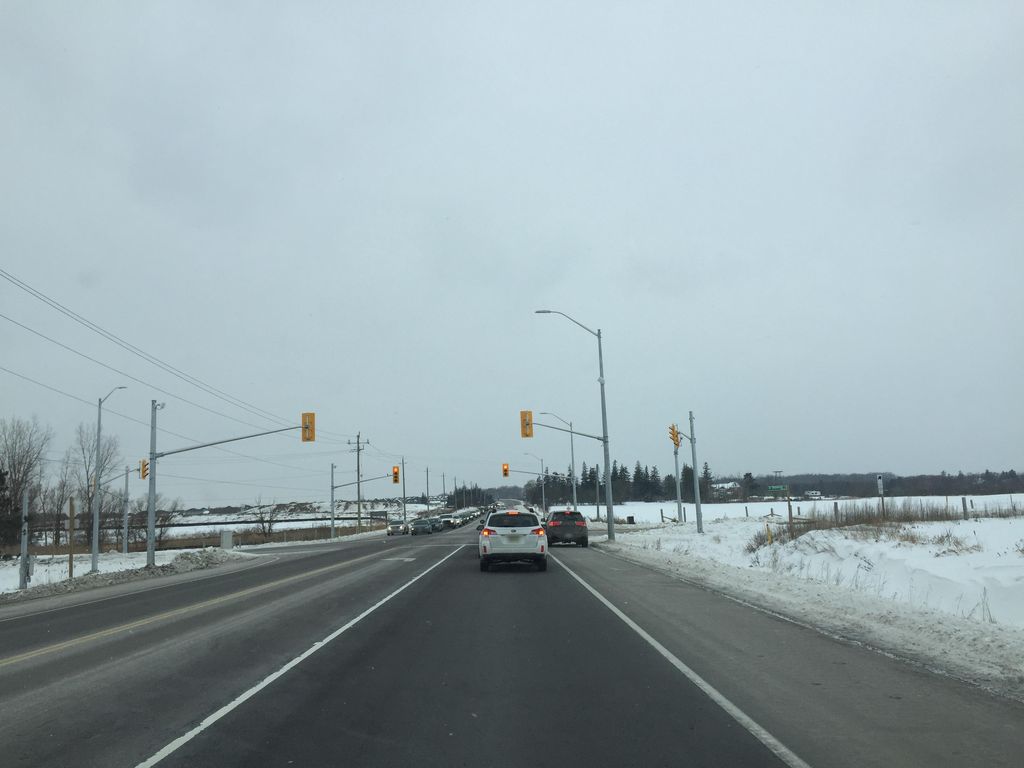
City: kitchener-waterloo